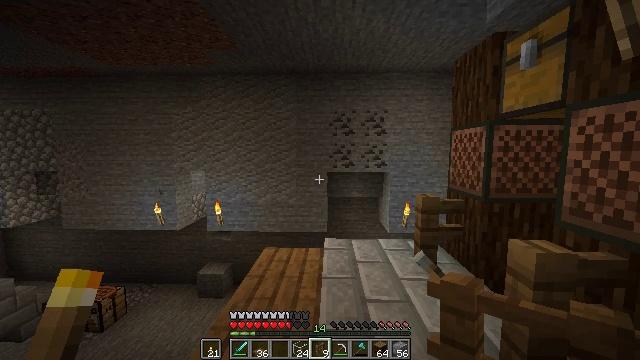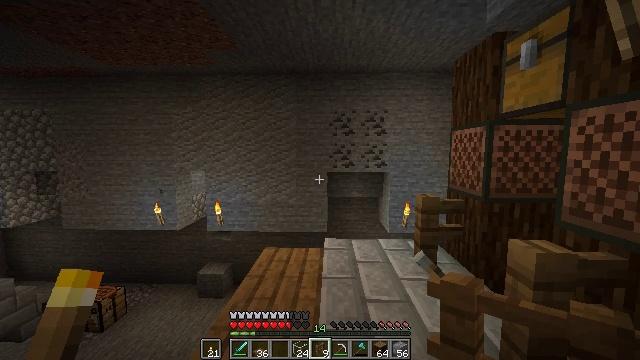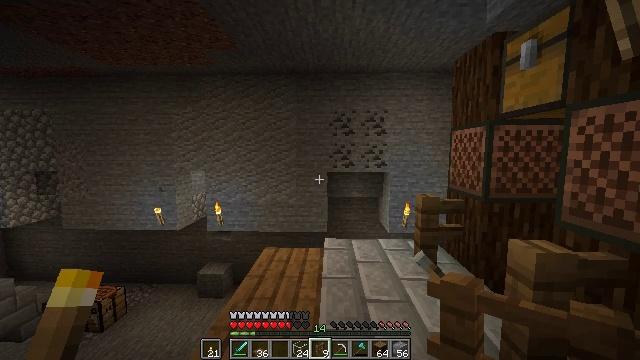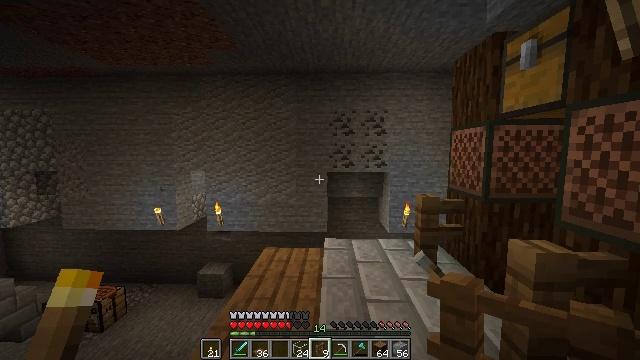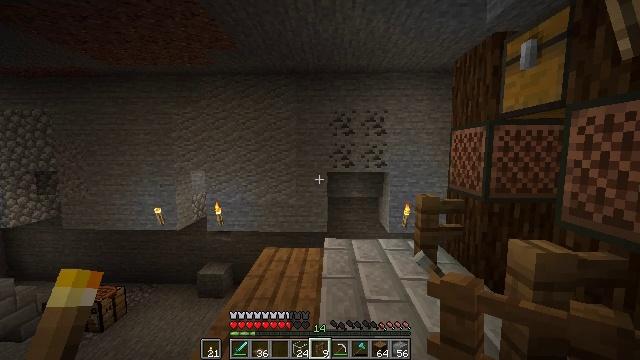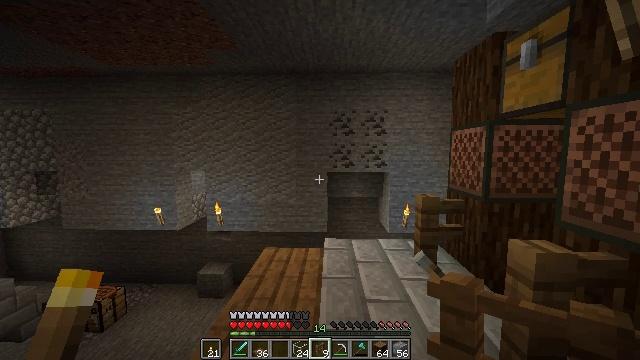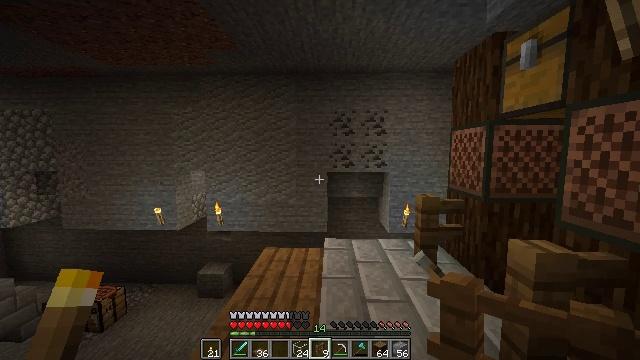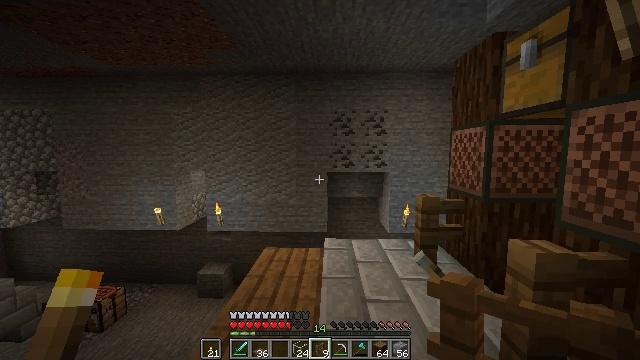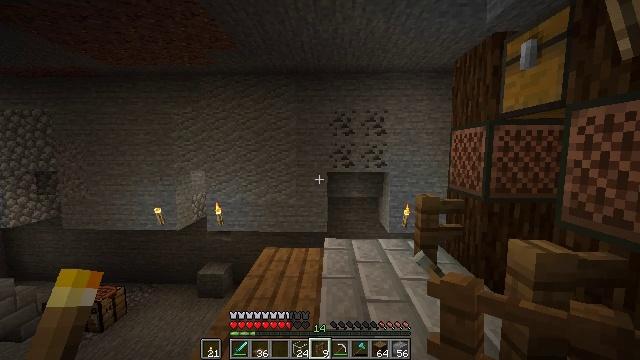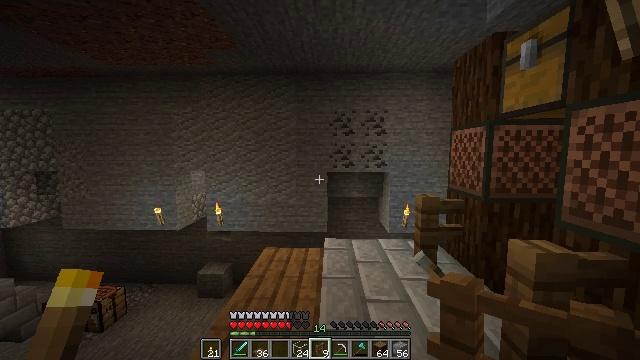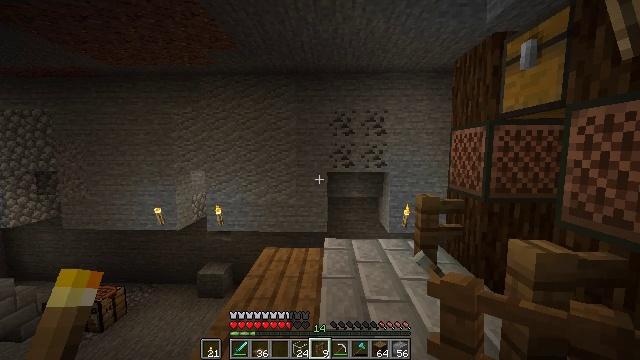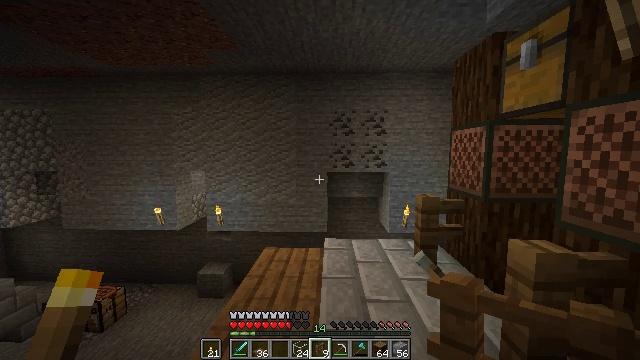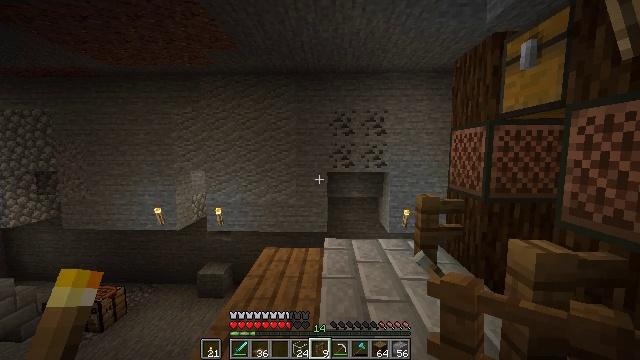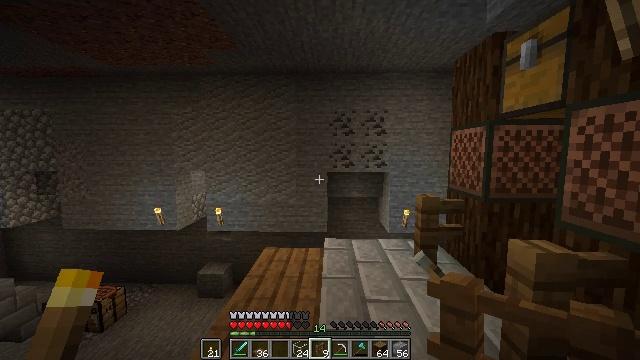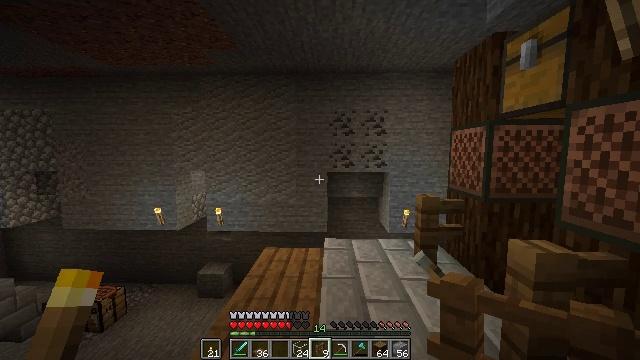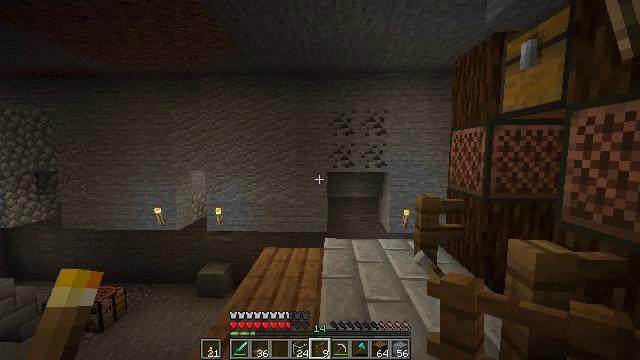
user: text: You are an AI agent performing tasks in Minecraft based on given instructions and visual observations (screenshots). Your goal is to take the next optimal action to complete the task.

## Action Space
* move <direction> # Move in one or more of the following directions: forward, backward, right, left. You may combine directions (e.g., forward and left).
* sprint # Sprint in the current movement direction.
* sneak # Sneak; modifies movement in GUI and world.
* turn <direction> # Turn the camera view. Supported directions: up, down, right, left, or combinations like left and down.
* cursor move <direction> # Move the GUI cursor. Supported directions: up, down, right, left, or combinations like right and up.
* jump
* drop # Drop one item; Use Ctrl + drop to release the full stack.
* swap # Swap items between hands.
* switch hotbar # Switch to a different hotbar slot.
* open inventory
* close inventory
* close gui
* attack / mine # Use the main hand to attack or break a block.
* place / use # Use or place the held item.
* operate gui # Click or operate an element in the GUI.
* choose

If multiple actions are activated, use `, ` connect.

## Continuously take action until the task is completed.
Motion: motion action
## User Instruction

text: Arrange planks in a stair shape to craft spruce stairs.
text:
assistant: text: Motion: no_op
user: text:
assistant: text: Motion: no_op
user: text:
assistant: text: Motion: no_op
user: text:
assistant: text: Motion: no_op
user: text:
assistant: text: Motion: no_op
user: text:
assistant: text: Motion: no_op
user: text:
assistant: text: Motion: no_op
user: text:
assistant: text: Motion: no_op
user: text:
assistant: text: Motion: no_op
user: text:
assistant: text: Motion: no_op
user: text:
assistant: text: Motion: no_op
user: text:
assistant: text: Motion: no_op
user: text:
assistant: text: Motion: no_op
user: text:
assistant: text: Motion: no_op
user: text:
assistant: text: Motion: no_op
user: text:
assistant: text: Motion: no_op
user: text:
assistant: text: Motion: no_op
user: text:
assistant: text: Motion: no_op
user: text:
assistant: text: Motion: no_op
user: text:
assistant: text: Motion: no_op
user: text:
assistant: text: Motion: no_op
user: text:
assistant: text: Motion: no_op
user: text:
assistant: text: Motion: no_op
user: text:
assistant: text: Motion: no_op
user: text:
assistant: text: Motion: no_op
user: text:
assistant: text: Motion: no_op
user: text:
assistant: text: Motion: no_op
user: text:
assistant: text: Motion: no_op
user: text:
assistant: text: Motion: no_op
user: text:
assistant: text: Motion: no_op